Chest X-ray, PA view. Patient: 26 years old, sex F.
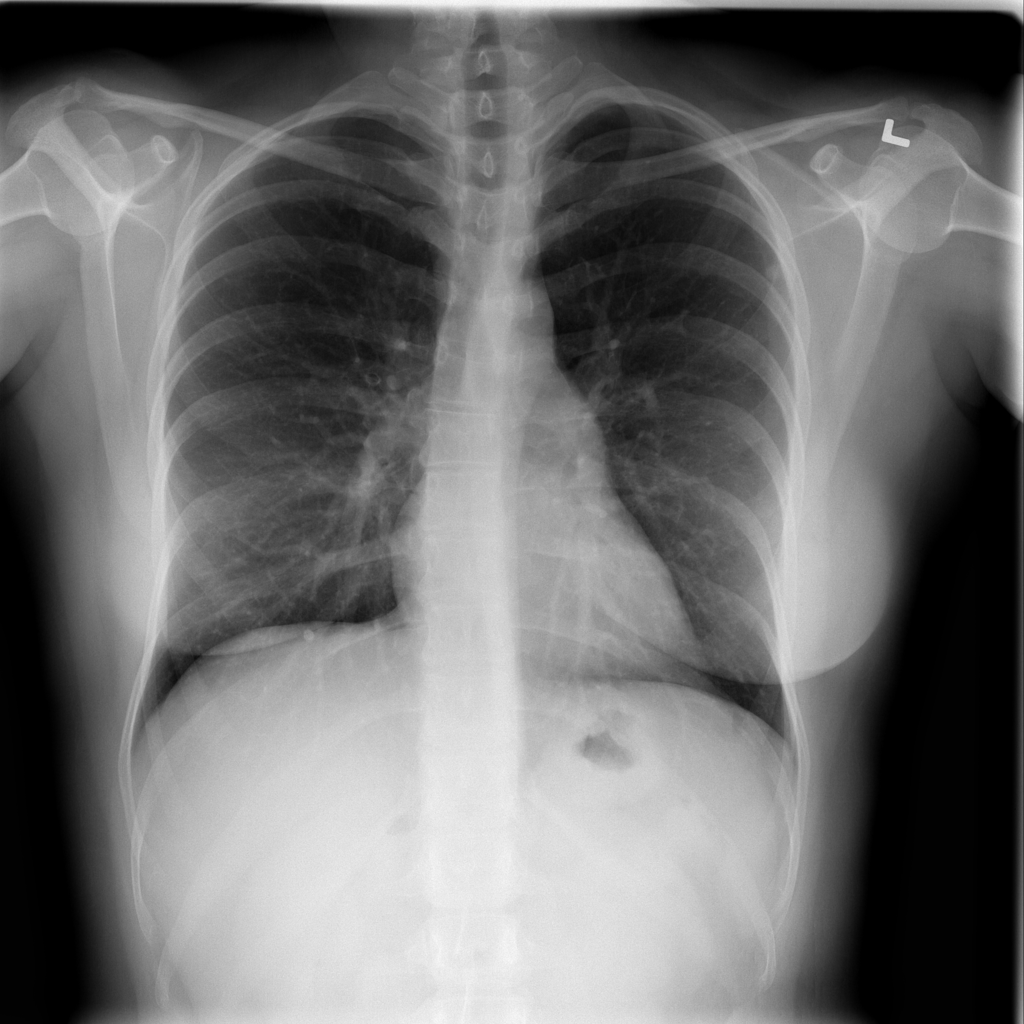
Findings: No Finding